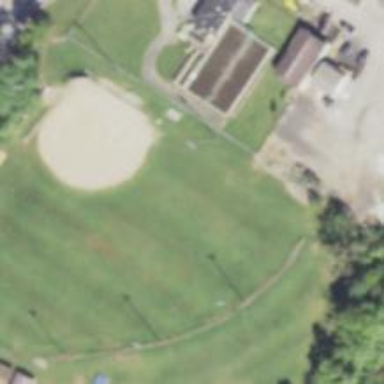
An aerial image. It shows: Baseball pitch for leisure land.